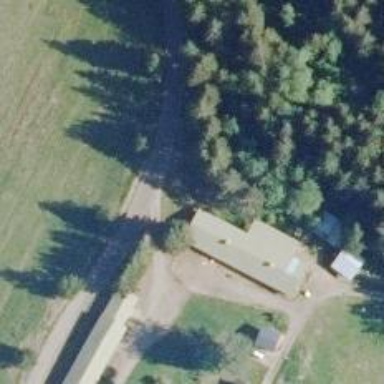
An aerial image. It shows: Shelter building.